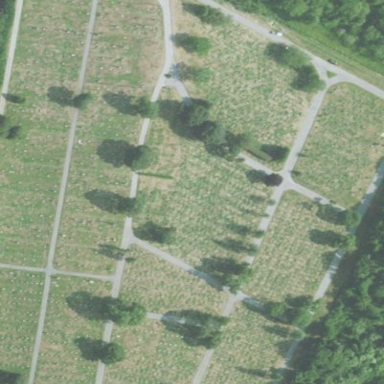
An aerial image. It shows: Cemetery.